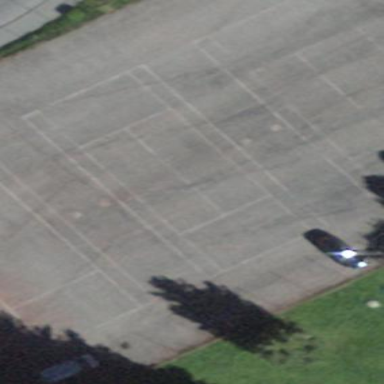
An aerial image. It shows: Asphalt tennis court.